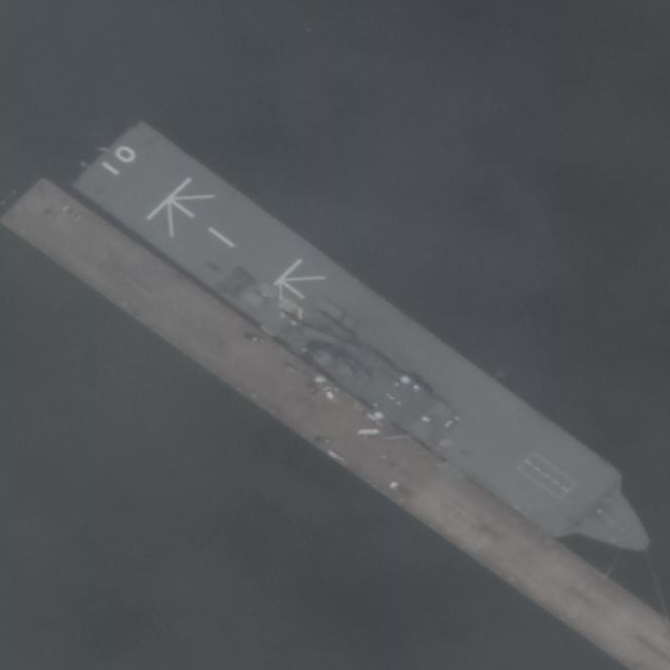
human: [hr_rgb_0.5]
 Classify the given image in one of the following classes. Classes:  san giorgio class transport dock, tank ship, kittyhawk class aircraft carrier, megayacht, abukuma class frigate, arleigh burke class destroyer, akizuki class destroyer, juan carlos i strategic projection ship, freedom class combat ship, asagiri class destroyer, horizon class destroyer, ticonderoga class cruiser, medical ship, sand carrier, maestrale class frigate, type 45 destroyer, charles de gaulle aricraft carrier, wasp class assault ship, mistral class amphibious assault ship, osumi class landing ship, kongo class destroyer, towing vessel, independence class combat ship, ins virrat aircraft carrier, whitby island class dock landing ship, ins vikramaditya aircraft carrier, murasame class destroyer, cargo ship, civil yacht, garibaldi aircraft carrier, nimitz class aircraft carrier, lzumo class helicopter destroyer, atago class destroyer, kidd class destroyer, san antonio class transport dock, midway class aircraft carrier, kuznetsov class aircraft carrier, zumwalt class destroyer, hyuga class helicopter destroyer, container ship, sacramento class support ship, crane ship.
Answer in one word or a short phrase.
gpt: Osumi class landing ship